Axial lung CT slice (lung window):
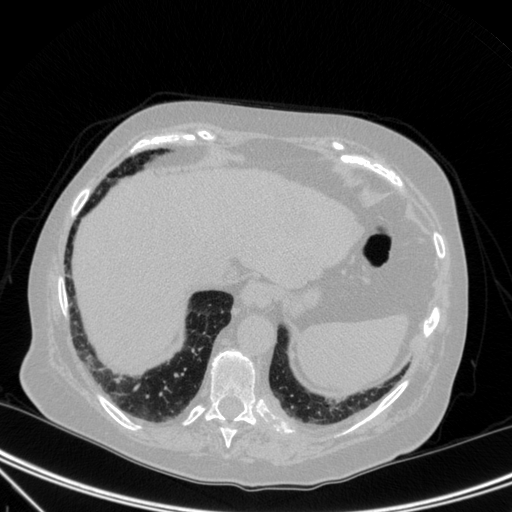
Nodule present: no